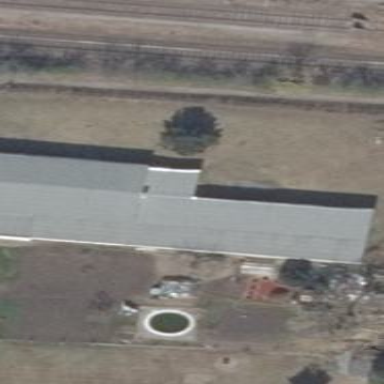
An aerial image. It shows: Detached building with gabled roof made of tar paper. The building is sports center.